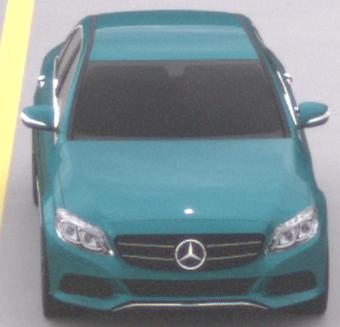
Make: Mercedes-Benz
Model: C 160
Detailed model: C-Class (205) Limousine
Model produced from: 2015/04
Model produced until: 2018/04
Doors: 4
Color: blue
Road condition: dry road
Daytime: midday
Contrast: low contrast